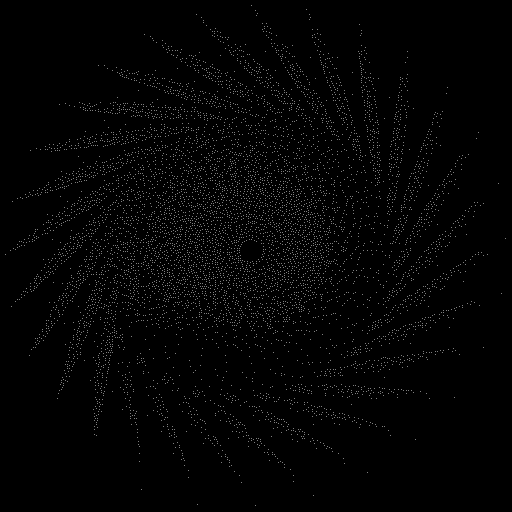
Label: fleabane